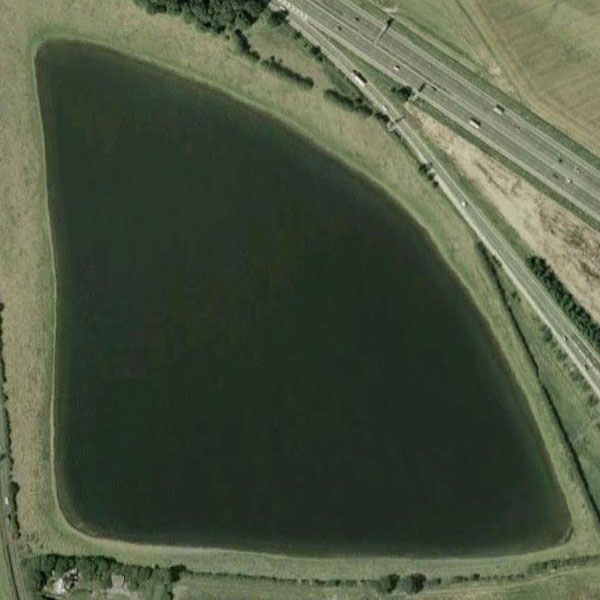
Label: Pond